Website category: game
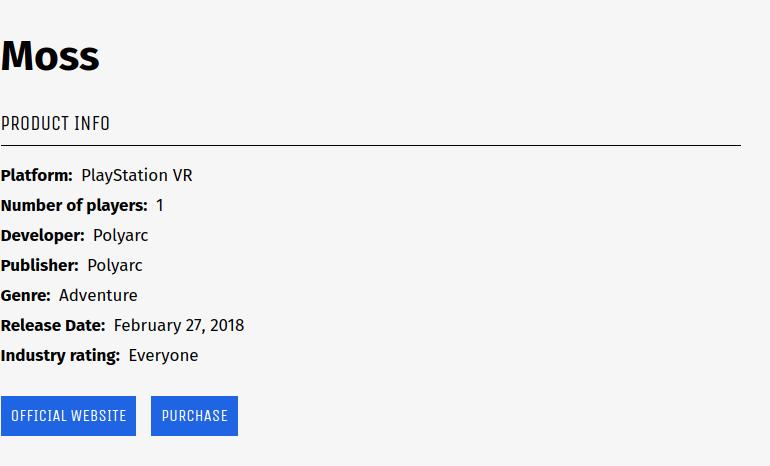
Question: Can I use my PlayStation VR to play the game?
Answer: yes

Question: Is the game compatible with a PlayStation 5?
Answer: no

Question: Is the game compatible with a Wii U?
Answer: no

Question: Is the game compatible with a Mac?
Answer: no

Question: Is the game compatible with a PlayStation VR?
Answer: yes